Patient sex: M
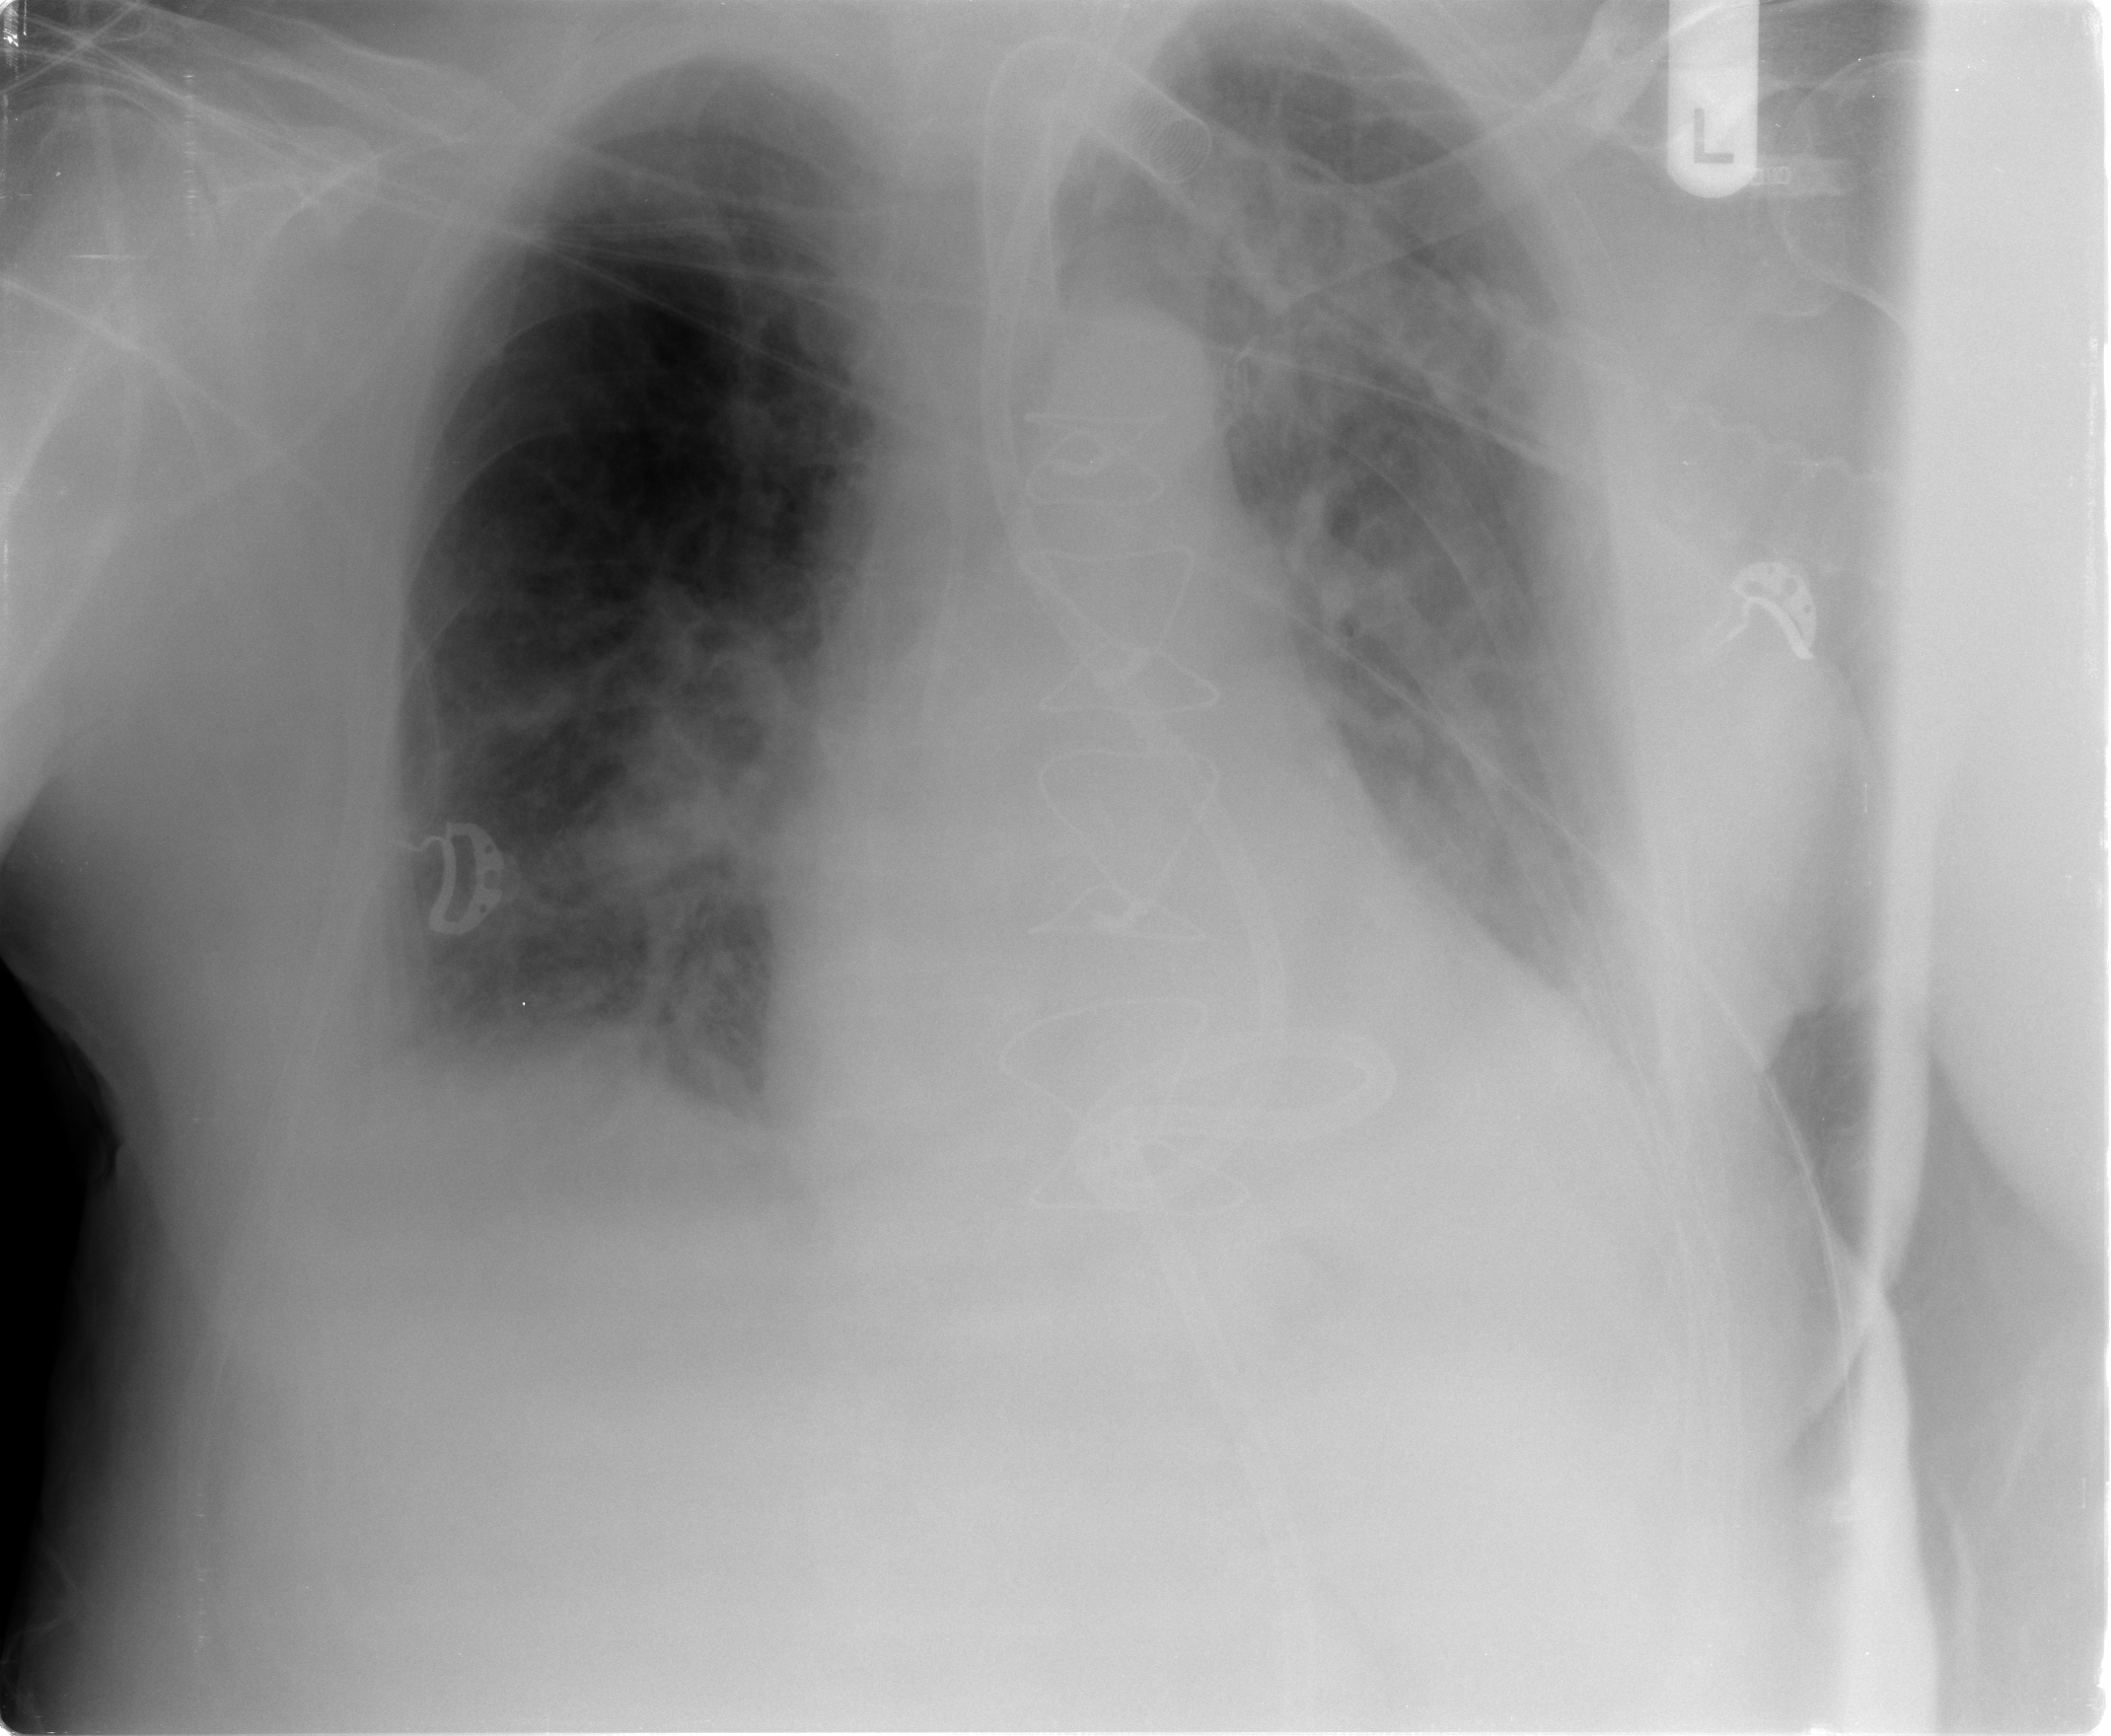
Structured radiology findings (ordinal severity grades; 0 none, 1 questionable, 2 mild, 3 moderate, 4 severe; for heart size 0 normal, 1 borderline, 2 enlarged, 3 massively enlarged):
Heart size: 2
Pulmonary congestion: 2
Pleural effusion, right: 2
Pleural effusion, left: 2
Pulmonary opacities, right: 2
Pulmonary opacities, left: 2
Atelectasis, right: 2
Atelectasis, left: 2